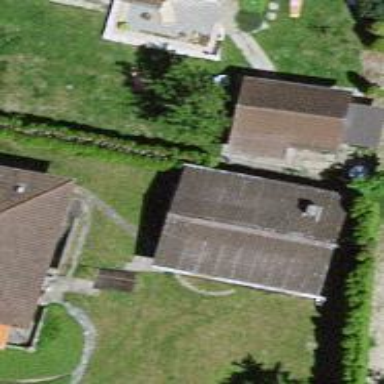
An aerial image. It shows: Shed.